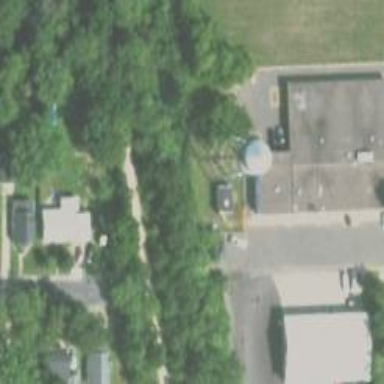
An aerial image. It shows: Water tower that is man-made.